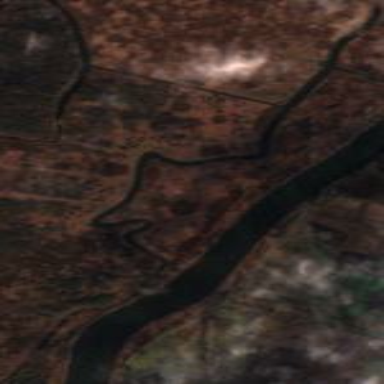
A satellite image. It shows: River flowing through natural landscape.